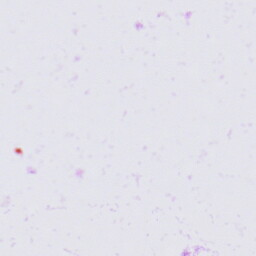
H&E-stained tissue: Prostate